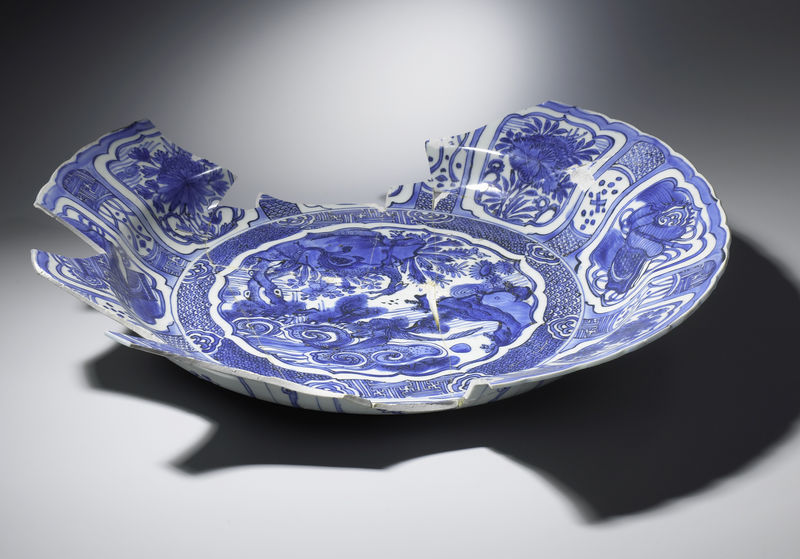
Titel: Schotel uit V.O.C.-schip de 'Witte Leeuw'
Standort: Amsterdam
Institution: Rijksmuseum
Schlagwörter: blue, feathers, white, flowers, pattern, patterns, floor, flower, tree, nature, water, waves, island, river, plants, drawing, frame, ornament, shadow, glass, spiral, small, leaves, design, drawings, art, seal, circle, circles, lines, shatter, ceramic, floral, fish, chinese, shattered, colour, peace, china, dish, plate, stick, photograph, porcelain, vines, bowl, break, broken, fragment, pieces, oyster, bule, stitch, artwork, crack, uneven, chipped, cracked, piece, shard, scrollwork, glued, ornamented, peaces, broken plate, ppieces, delftware, broken bowl, цукук, blue ware, house ware, brocken, broken chinese tray